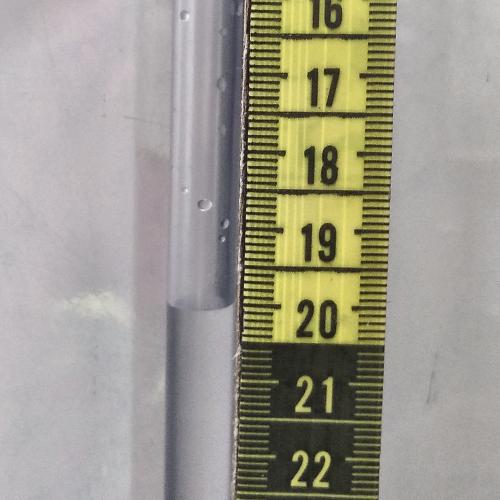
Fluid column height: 20.0 cm